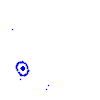
Particle: electron